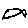
Label: fish